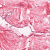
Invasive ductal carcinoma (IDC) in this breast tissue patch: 0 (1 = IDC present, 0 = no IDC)